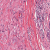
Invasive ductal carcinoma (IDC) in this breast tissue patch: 1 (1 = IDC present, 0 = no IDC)